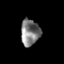
Tissue: skin
Cell type: Epithelial cells
Senescence score: 0.195
Nuclear area (px): 490
Mean DAPI intensity: 125.692